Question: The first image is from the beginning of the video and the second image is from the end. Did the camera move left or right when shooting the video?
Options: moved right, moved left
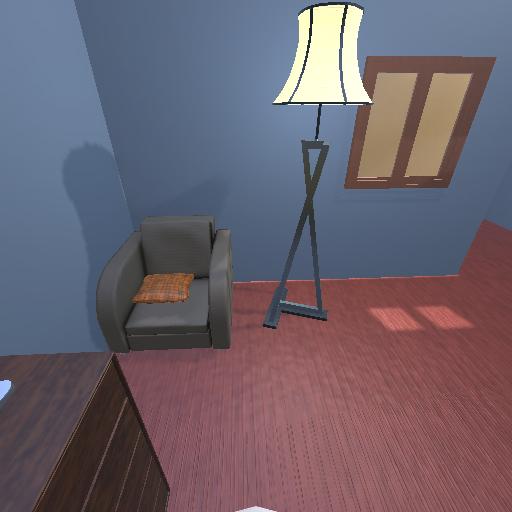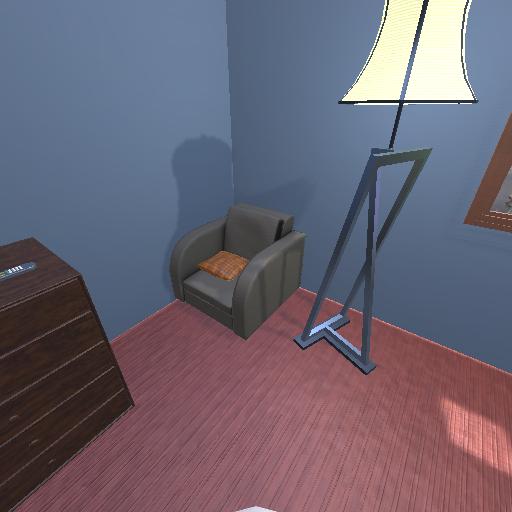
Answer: moved right